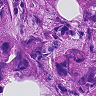
Metastatic tissue present: yes